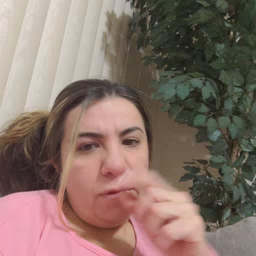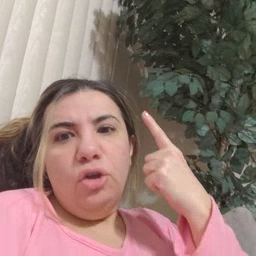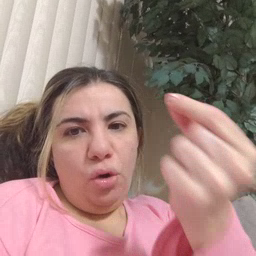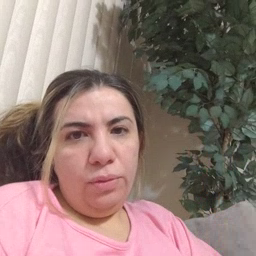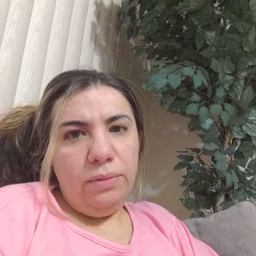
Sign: go